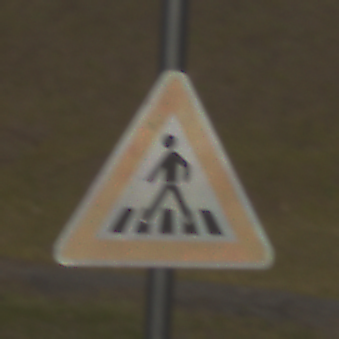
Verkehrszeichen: FussgaengerueberwegRechts
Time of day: MorningAfternoon
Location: Outdoor (Nature)
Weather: PartlyCloudy
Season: NotSpecified
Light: Natural